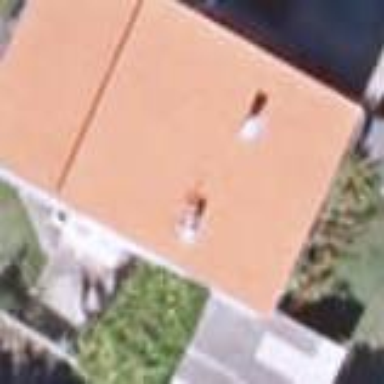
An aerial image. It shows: Simple and straightforward house.